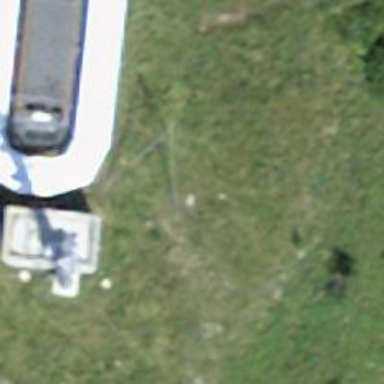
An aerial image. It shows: Mast tower used for communication.